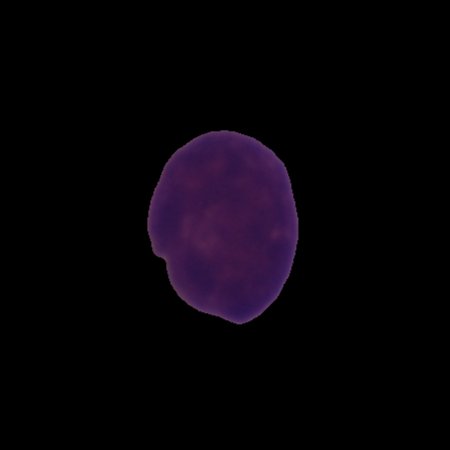
Label: healthy